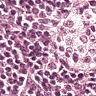
Metastatic tissue present: no